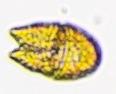
Label: Akashiwo